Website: walmart
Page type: receipt
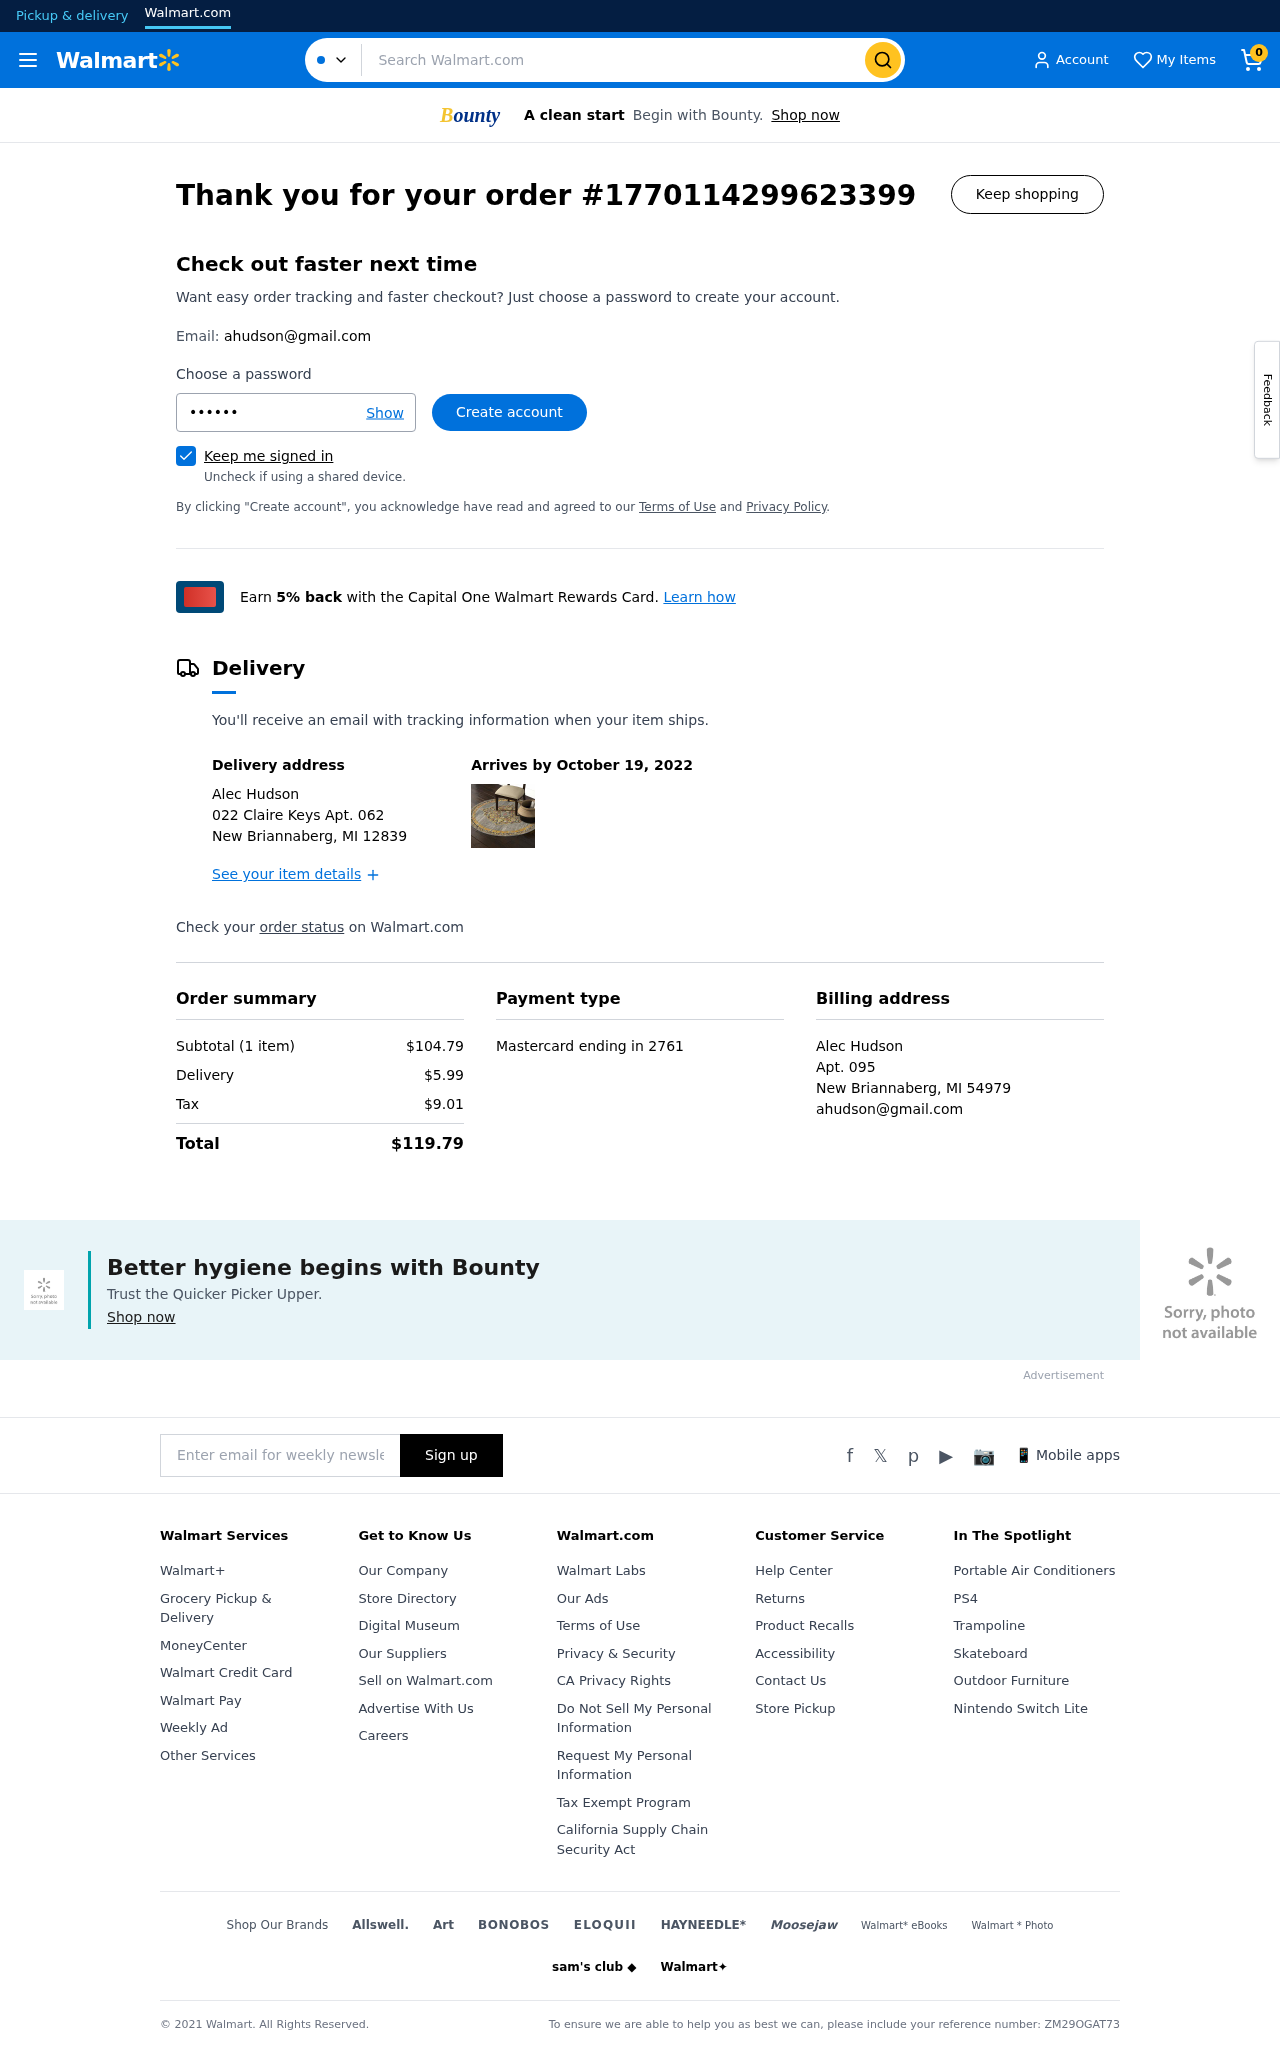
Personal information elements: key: PII_CARD_LAST4
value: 2761
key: PII_CARD_TYPE
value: Mastercard
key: PII_CITY_STATE_ZIP
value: New Briannaberg, MI 12839
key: PII_CITY_STATE_ZIP2
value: New Briannaberg, MI 54979
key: PII_EMAIL
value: ahudson@gmail.com
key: PII_EMAIL2
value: ahudson@gmail.com
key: PII_FULLNAME
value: Alec Hudson
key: PII_FULLNAME2
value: Alec Hudson
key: PII_STREET
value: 022 Claire Keys Apt. 062
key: PII_STREET2
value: Apt. 095
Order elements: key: ORDER_NUM_ITEMS
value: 0
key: ORDER_ID
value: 1770114299623399
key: ORDER_DELIVERY_DATE
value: October 19, 2022
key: ORDER_NUM_ITEMS
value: Subtotal (1 item)
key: ORDER_SUBTOTAL
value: $104.79
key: ORDER_SHIPPING_COST
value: $5.99
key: ORDER_TAX
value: $9.01
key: ORDER_TOTAL
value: $119.79
Search elements: key: HEADER_SEARCH
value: Search Walmart.com